Aerial crown-view tile of a tropical tree (Barro Colorado Island, Panama), acquired 20240918:
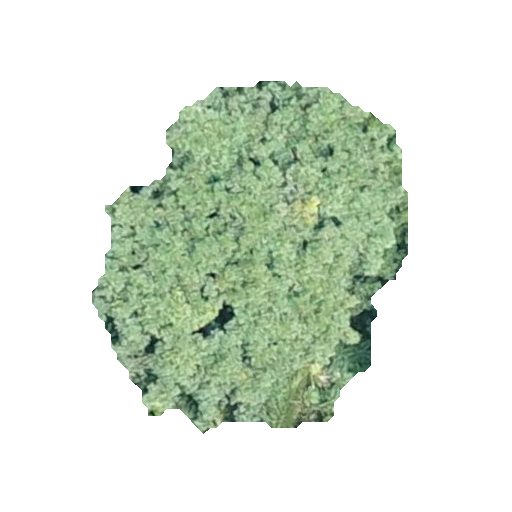
Species: Protium stevensonii
GBIF accepted scientific name: Tetragastris panamensis
Crown area: 127.758 m²